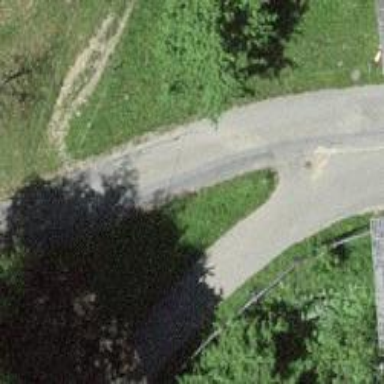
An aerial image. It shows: Unclassified paved road.